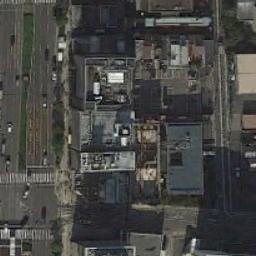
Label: commercial_area